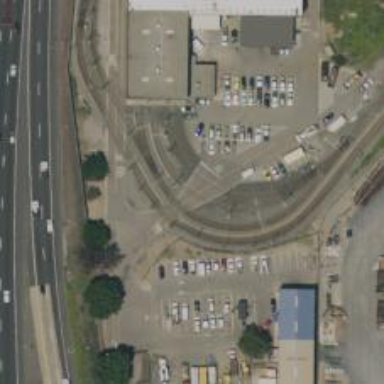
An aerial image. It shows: Light rail service yard with electrified contact lines.